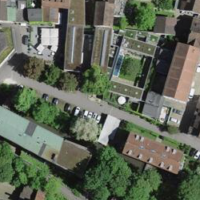
EUNIS habitat code: 54
Species observed at this site:
Asplenium scolopendrium
Fringilla coelebs
Turdus merula